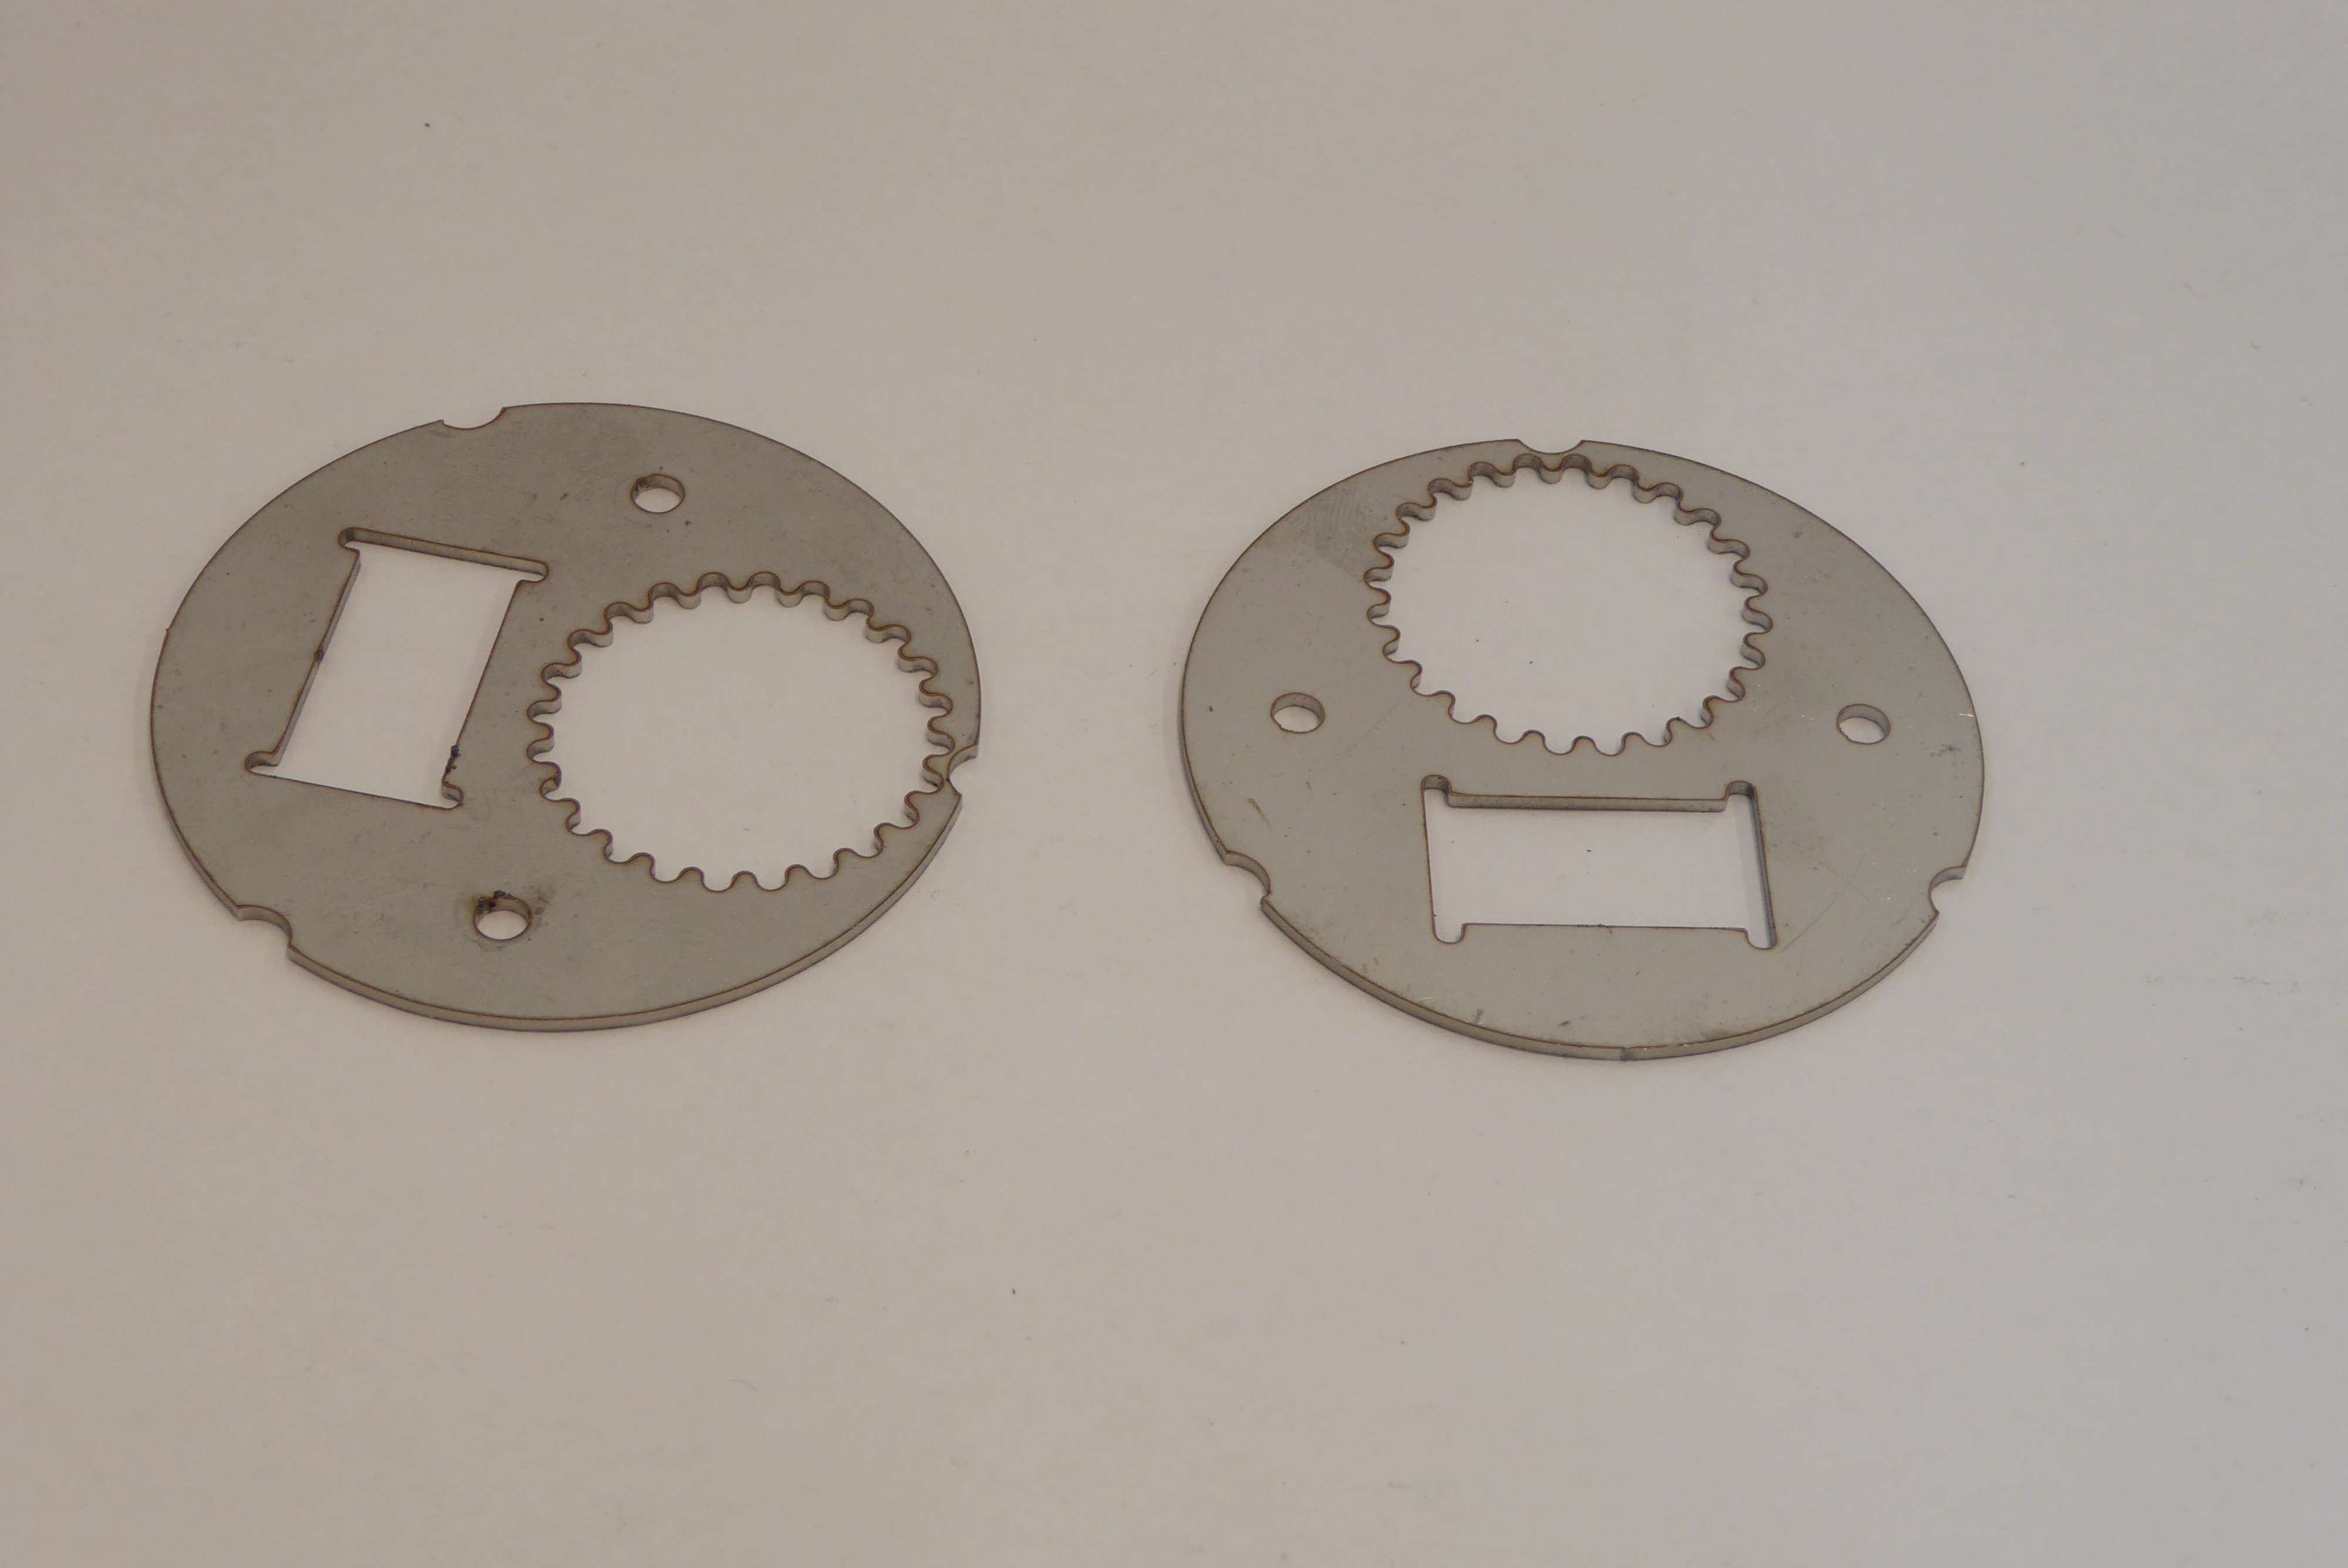
Label: Bottle Opener - Inlay